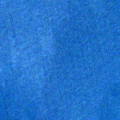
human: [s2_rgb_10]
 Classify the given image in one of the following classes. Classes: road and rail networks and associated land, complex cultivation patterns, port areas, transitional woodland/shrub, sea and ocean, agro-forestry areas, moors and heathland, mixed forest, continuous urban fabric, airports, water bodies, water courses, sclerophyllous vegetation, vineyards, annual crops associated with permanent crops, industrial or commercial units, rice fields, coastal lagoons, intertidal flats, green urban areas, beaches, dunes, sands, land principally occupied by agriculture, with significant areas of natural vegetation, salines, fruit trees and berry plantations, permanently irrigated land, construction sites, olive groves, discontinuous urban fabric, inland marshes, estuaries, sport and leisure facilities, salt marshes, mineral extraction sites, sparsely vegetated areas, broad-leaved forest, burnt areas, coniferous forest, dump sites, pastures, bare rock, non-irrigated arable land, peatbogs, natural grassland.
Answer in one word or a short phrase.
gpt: sea and ocean